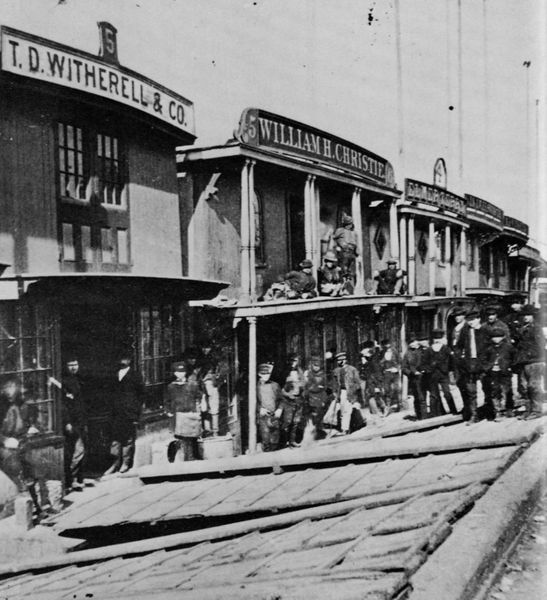
Titel: Muschel Frachtkähne, USA
Künstler: Amerikanischer Photograph
Schlagwörter: menschen, fenster, holz, hüte, männer, schwarz, strasse, säule, weiss, leute, menge, schauen, häuser, personen, england, arbeit, balkon, fassade, fassaden, geschäft, türen, amerika, geschäfte, läden, werbung, arbeiter, soldaten, warten, foto, fotografie, photographie, gehweg, polizei, schilder, schwarzweiß, bahnhof, namen, photo, schwart, rampe, usa, westen, holzbalken, hauser, trubel, christie, marken, saloon, wilder westen, geschäftsstrasse, english, lungern, western, photography, black and white, saloons, geschäfter, witherell